Question: I have a script on jquery that load some site in iframe using:
'''
$("#demo_frame").attr('src', 'http://'+url);
'''
My page have a charset UTF8, but if loaded site have another charset - in i frame it's have bad encoding.
How can i set right encodyng to site in iframe?

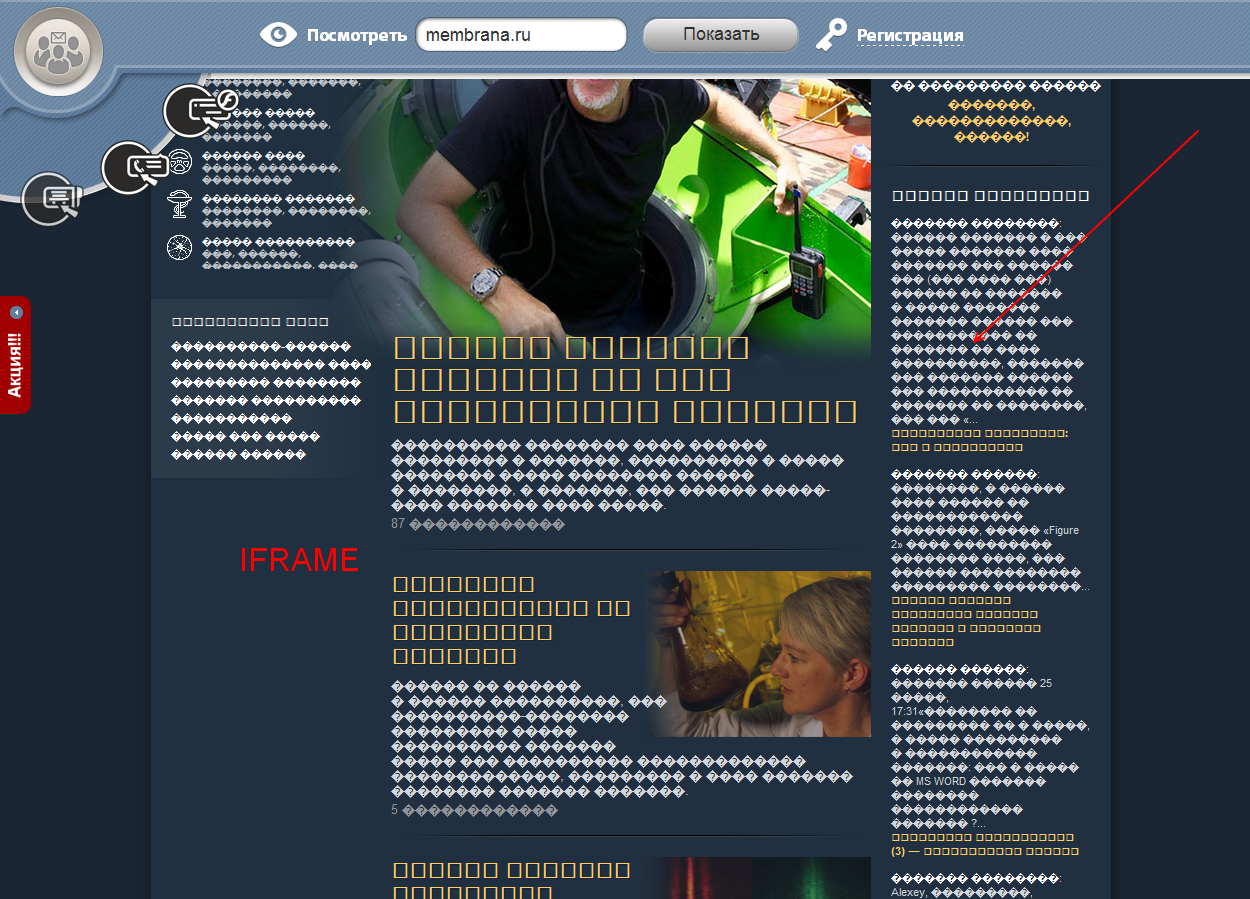
Answer: The header in the Iframe has to do this for itself.